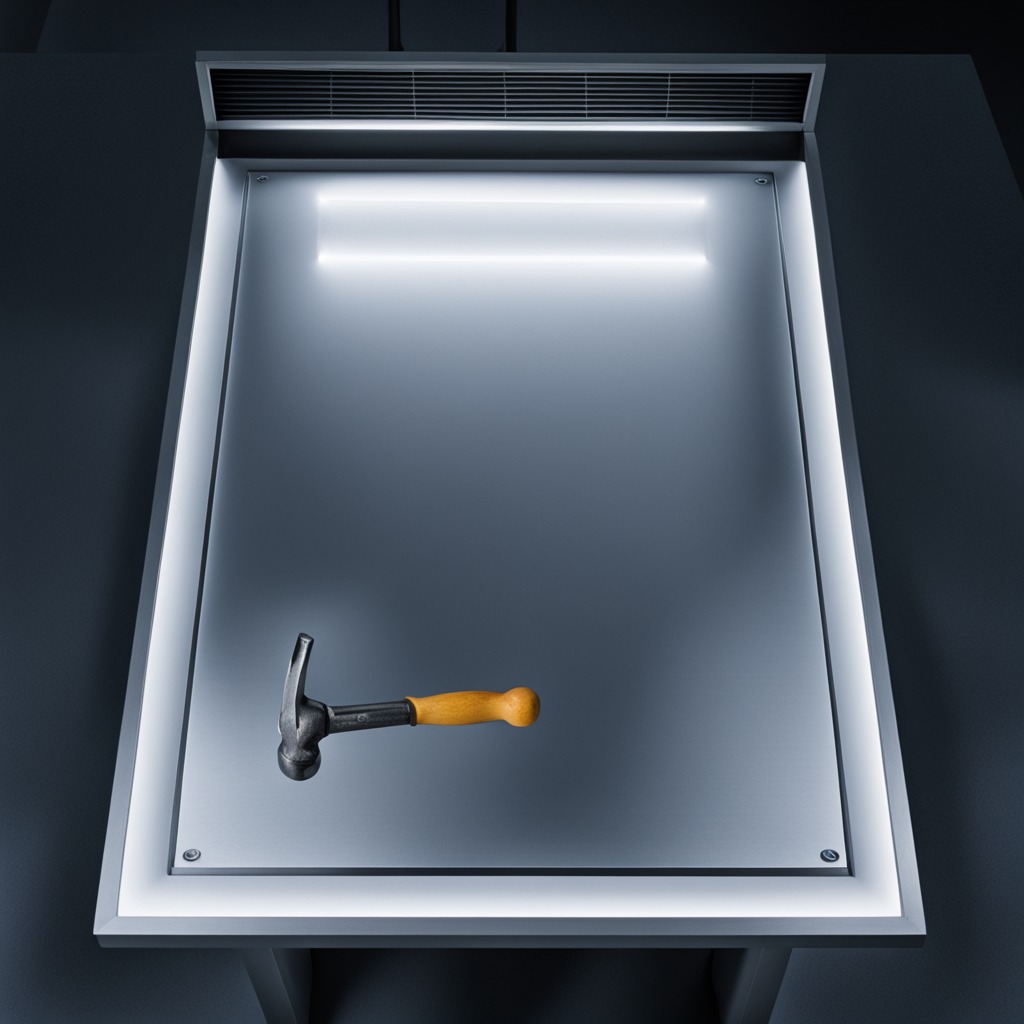
A hammer lies on a clean empty table in a basement in the evening.